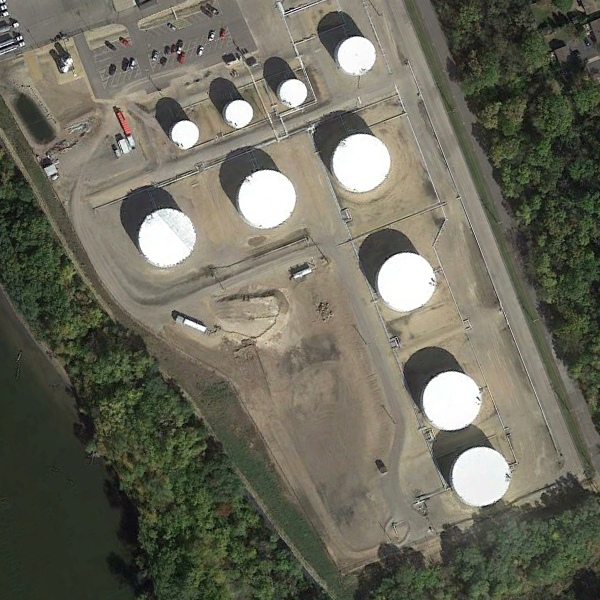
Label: StorageTanks